Interaction volume radius: 5 \u00c5
Interaction volume height: 25 \u00c5
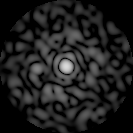
Disorder parameter: 0.8059